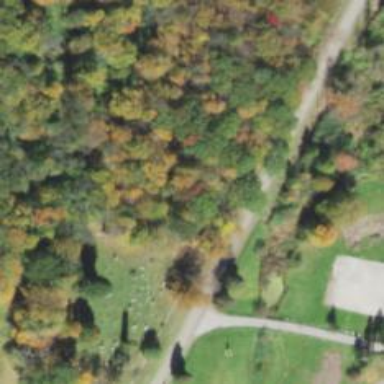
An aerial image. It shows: Cemetery.